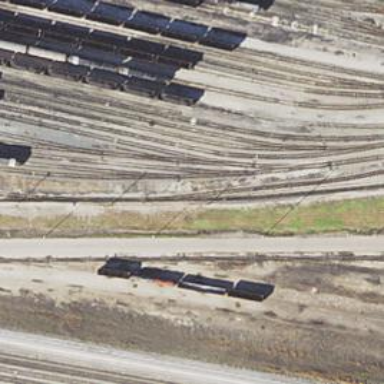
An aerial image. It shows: Disused railway yard.